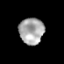
Tissue: prostate
Cell type: T cells
Senescence score: 0.3592
Nuclear area (px): 639
Mean DAPI intensity: 168.779